Question: I don't know what is "&" called, but I want to add to a WPF menu item like this '&Search' so when we hit , a small line will appear under "S".
See picture below:

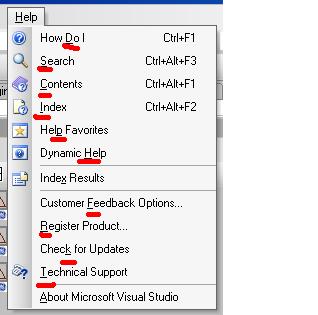
Answer: This is called an accelerator key. In WPF it's used by the '_' character prefix.
For example: '_Search', 'Hel_p Favorites', etc.